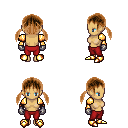
a pixel art fantasy rpg character, female body template, human, tanned skin, gold arm armor, red pants, brown twin-tailed hairstyle, metal gloves, gold boots, four views (front, back, left, right), 2x2 character sprite sheet, small pixel art, hard edges, no anti-aliasing